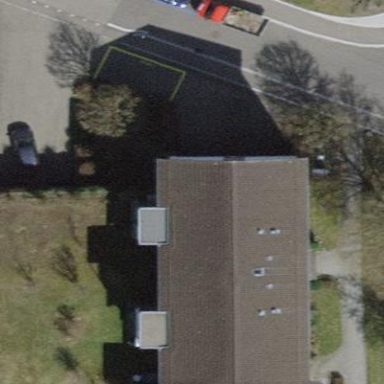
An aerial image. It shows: Pitched roof building.